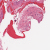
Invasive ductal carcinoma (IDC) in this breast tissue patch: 0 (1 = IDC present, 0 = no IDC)